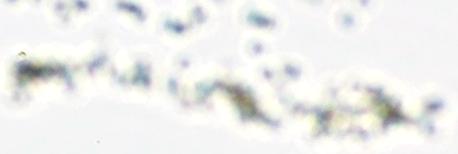
Label: Phaeocystis